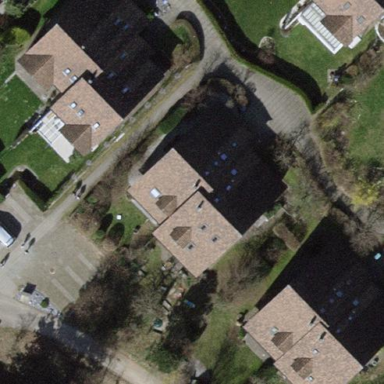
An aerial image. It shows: Terrace building.